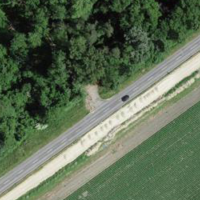
EUNIS habitat code: 44
Species observed at this site:
Urtica dioica